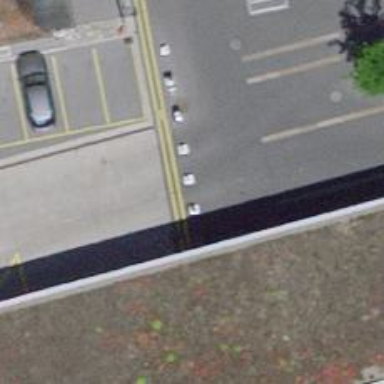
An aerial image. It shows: Rising bollard barrier.